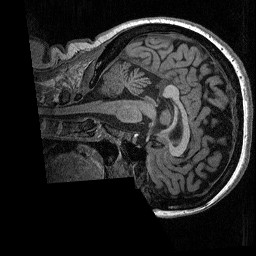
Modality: T1w
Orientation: sagittal
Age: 48
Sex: female
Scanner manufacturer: siemens
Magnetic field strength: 3 T
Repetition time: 2.3 s
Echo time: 0.00298 s